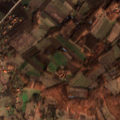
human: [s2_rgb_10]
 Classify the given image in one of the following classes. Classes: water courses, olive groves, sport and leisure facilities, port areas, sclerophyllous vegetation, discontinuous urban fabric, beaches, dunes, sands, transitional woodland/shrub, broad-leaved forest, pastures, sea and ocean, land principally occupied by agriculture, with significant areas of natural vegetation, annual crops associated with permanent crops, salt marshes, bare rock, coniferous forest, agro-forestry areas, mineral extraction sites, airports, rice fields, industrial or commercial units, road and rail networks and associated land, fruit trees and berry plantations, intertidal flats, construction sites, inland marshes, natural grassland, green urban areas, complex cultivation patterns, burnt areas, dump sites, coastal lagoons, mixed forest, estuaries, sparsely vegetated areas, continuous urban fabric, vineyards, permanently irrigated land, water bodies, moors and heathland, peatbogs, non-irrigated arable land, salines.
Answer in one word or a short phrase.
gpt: complex cultivation patterns, land principally occupied by agriculture, with significant areas of natural vegetation